Question: Good day.
I have row in database:

When i make first select:
'''
SELECT * FROM 'table' WHERE 'name' Like '%Koliaska "Balmoral" Silver Cross%'
'''
i get null(num rows = 0)...
But if i make second select:
'''
SELECT * FROM 'products' WHERE 'name' Like '%Balmoral%'
'''
i get num rows = 1.
Why not work first select and how make right select?
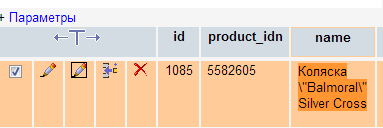
Answer: Use this:
'''
SELECT * FROM 'titles' WHERE 'title' LIKE '%Koliaska \\"Balmoral\\%" Silver Cross'
'''
Or Simply:
'''
SELECT * FROM 'titles' WHERE 'title' = 'Koliaska \"Balmoral\" Silver Cross'
'''
However, I don't know why!!!